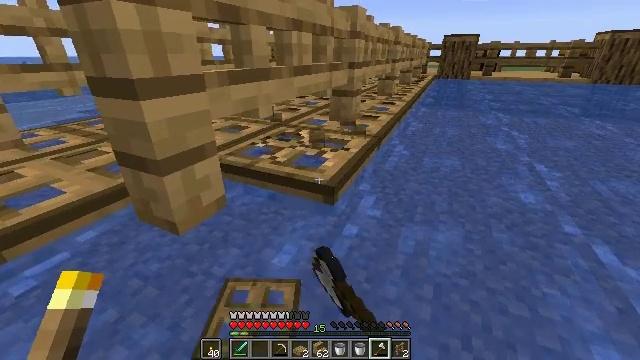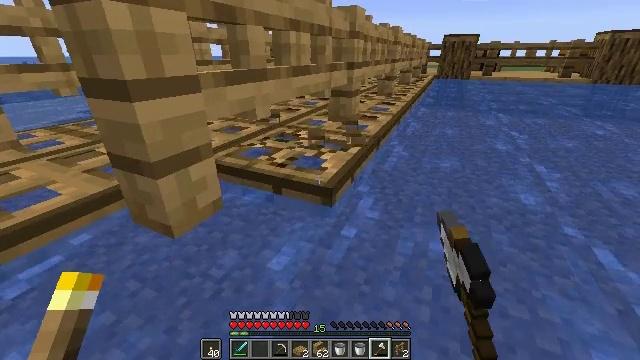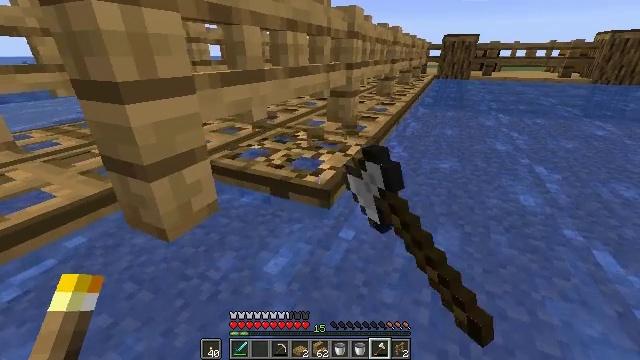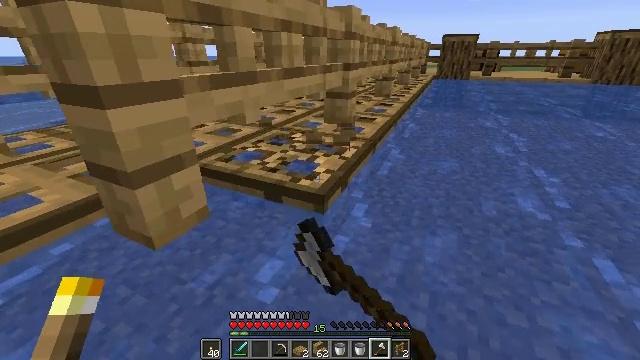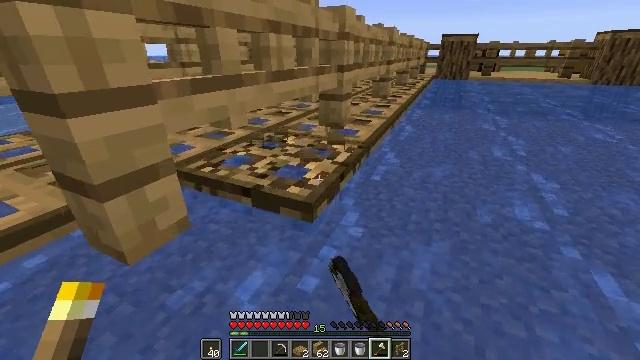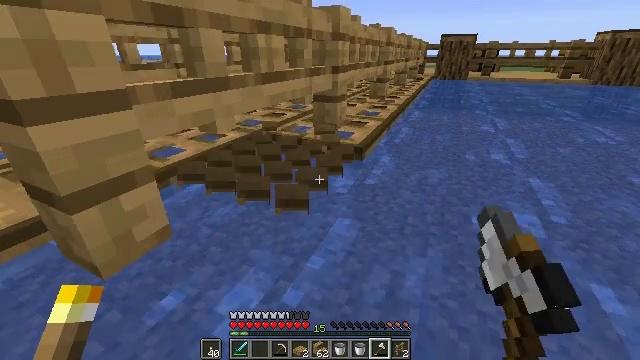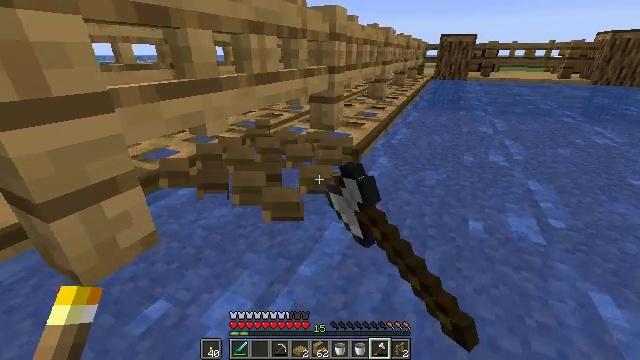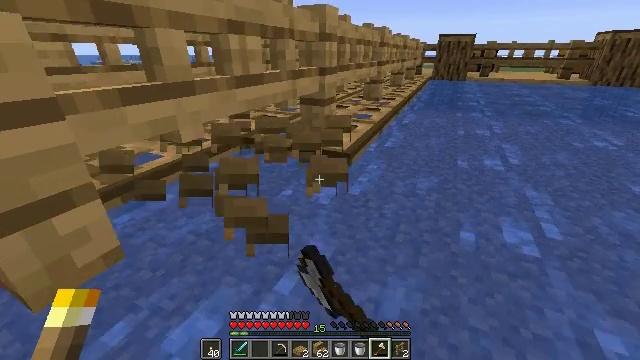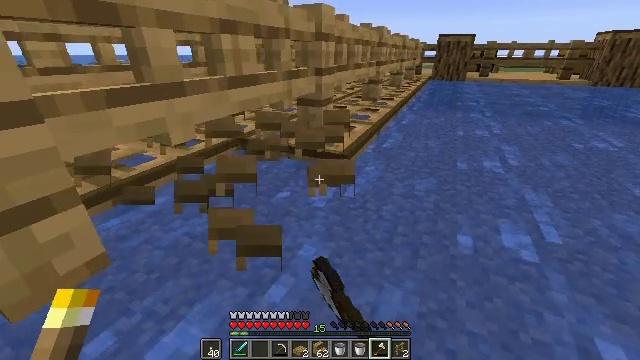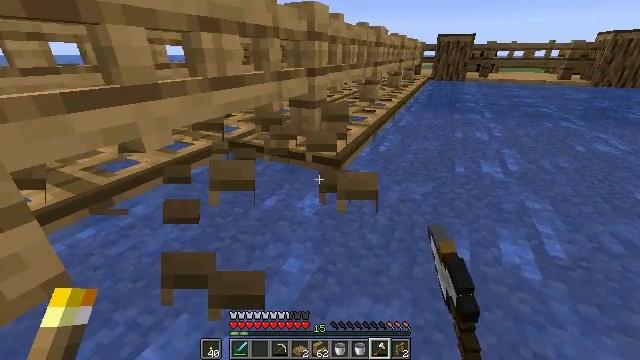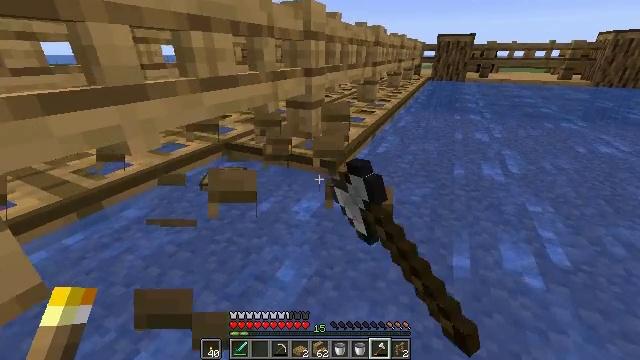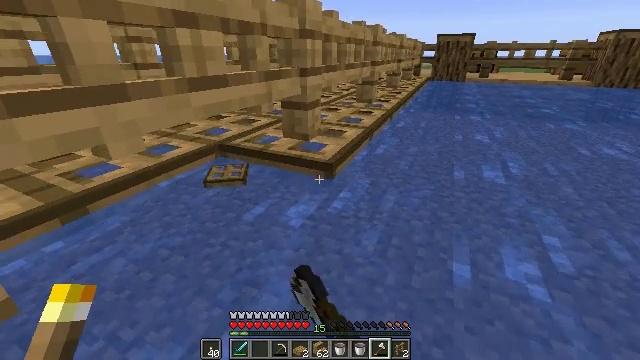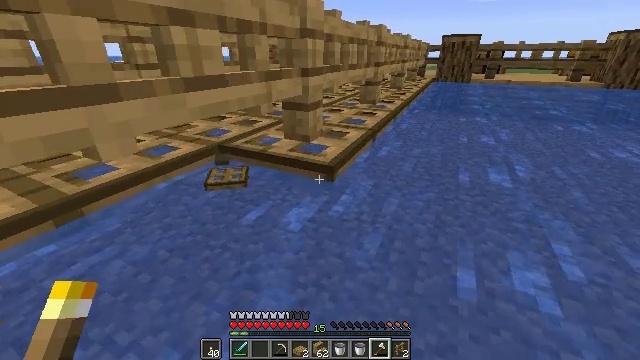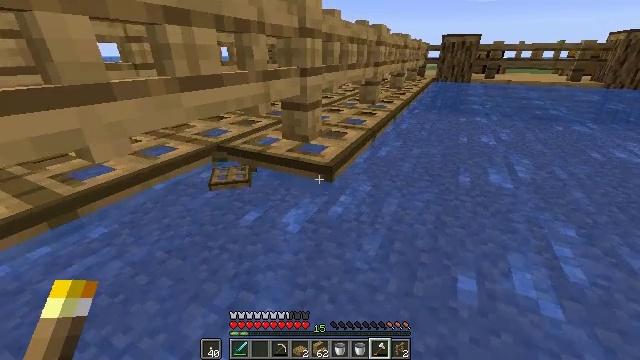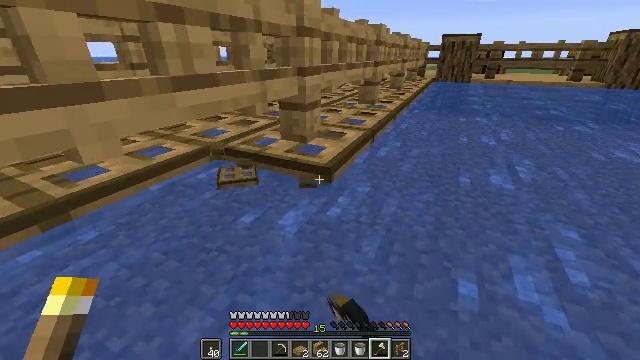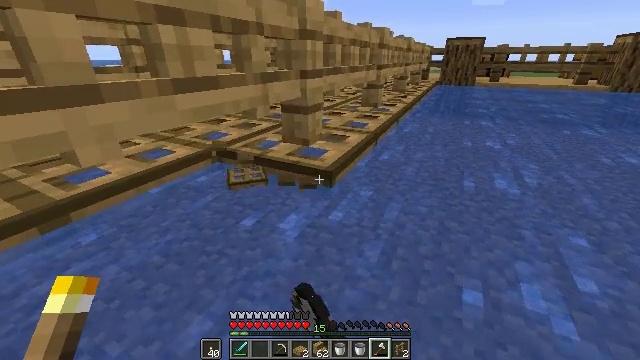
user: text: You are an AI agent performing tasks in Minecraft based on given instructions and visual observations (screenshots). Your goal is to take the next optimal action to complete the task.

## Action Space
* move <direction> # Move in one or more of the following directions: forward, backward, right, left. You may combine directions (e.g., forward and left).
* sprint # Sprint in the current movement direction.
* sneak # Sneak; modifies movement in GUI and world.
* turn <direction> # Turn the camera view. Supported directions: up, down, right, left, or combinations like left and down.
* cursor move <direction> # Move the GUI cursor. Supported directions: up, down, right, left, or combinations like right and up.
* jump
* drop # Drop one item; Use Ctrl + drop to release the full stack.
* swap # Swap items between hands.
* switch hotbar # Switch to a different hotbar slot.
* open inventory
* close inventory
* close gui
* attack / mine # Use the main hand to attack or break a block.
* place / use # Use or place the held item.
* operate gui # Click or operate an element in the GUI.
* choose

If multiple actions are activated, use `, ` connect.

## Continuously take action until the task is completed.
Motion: motion action
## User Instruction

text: Break the oak trapdoor to collect it.
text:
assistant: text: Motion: move forward and move right, attack / mine
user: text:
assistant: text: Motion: move forward and move right, attack / mine
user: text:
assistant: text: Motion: move forward and move right, attack / mine
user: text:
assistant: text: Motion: move forward and move right, attack / mine
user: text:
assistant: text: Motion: move forward and move right, attack / mine
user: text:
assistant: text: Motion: move forward and move right, attack / mine
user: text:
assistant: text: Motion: move forward and move right, attack / mine
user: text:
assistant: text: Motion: move forward, attack / mine
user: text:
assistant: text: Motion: move forward, attack / mine
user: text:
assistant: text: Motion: attack / mine
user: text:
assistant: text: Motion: attack / mine
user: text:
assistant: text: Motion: attack / mine
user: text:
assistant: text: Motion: attack / mine
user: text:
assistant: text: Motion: attack / mine
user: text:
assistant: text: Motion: attack / mine
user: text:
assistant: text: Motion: move forward, attack / mine
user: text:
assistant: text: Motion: move forward, attack / mine
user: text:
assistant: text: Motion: move forward, attack / mine
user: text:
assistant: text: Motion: move forward, attack / mine
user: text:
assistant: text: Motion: move forward, attack / mine
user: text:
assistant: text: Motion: move forward, attack / mine
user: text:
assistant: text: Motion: move forward and move right, attack / mine
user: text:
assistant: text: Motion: move forward and move right, attack / mine
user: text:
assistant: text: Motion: move forward and move right, attack / mine
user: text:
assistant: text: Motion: move forward and move right, attack / mine
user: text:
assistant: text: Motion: move forward and move right, attack / mine
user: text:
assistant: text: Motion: move forward and move right, attack / mine
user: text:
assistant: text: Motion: move forward and move right, attack / mine
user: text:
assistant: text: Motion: move forward and move right, attack / mine
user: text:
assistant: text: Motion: move forward, attack / mine